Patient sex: M
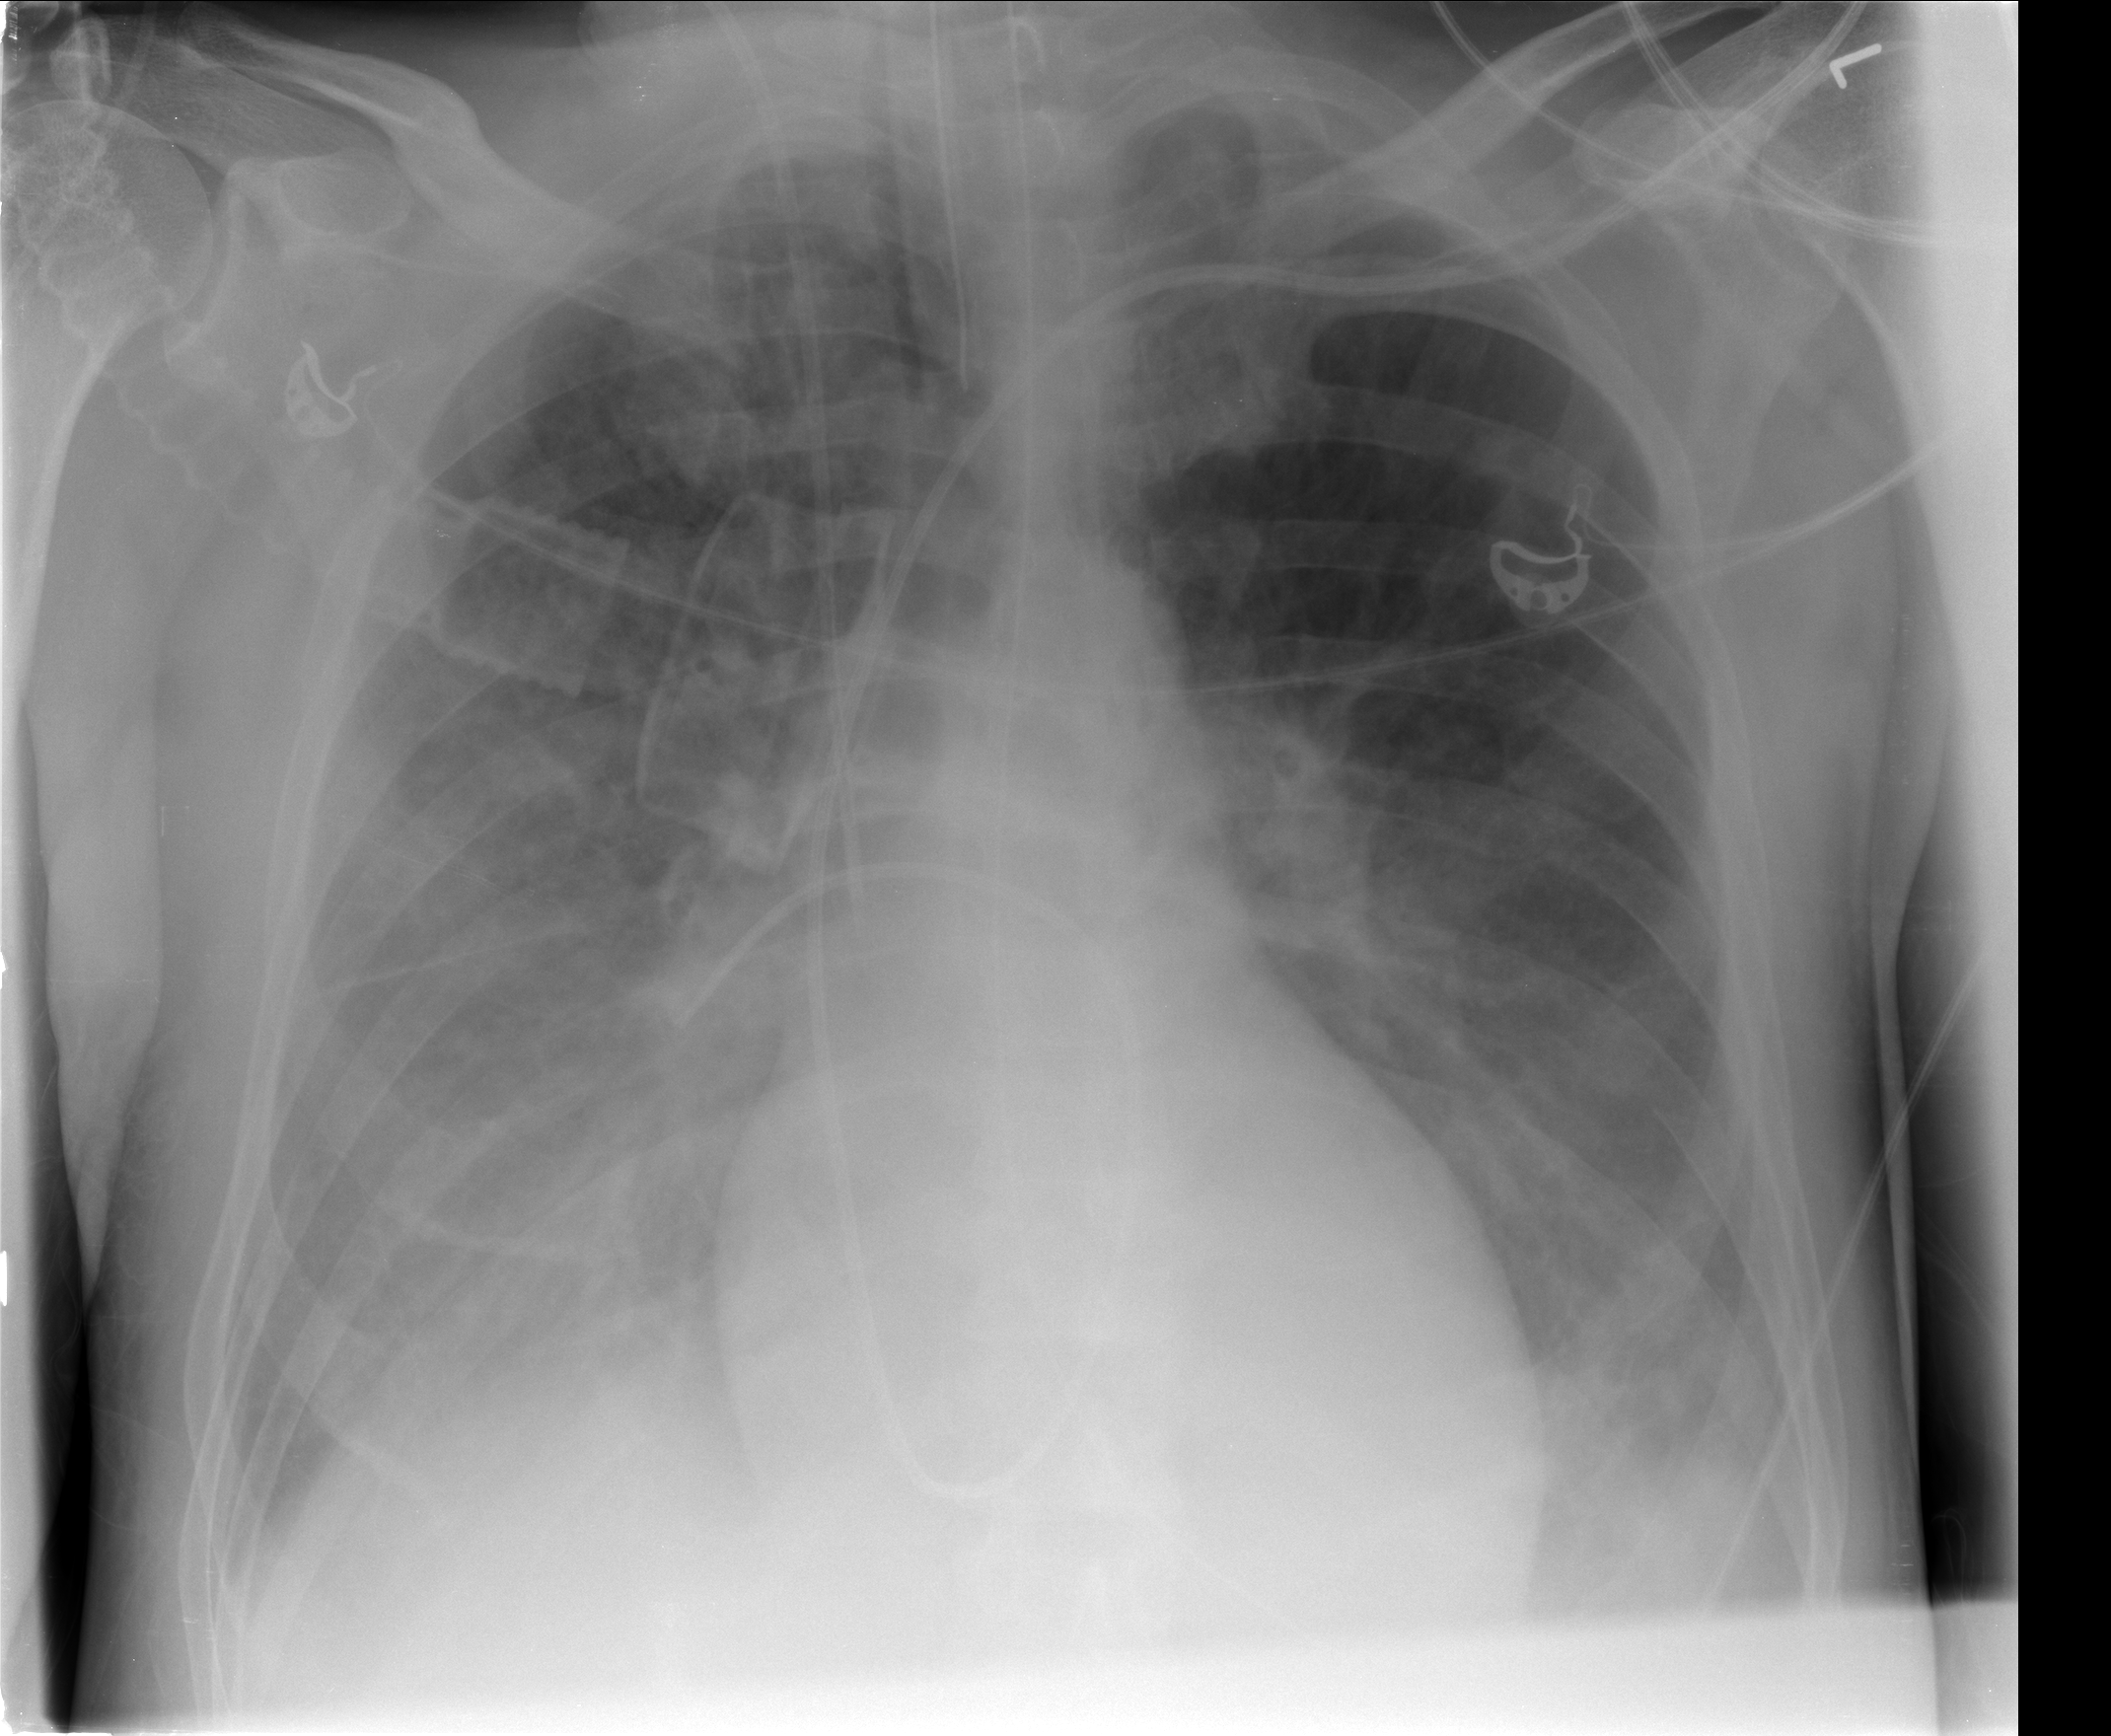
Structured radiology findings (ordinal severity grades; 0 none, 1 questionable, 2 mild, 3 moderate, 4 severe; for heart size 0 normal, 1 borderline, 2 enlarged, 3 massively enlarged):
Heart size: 1
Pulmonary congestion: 2
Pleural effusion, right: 3
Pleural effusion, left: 2
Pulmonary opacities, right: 3
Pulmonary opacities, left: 2
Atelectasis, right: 2
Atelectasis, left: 2